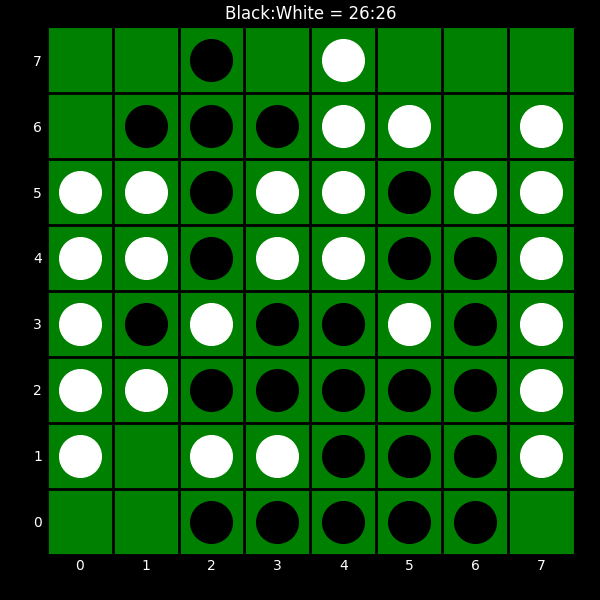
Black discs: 26
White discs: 26